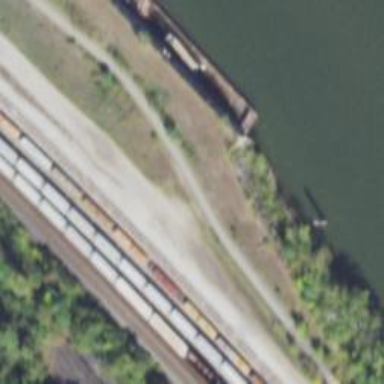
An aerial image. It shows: Abandoned railway.